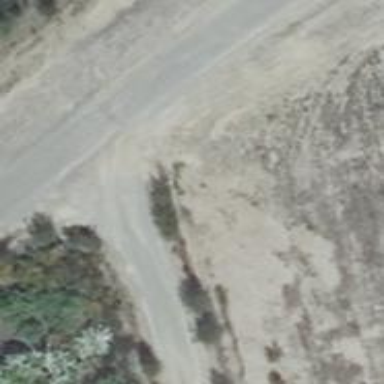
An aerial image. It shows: Gravel track with grade3 tracktype.